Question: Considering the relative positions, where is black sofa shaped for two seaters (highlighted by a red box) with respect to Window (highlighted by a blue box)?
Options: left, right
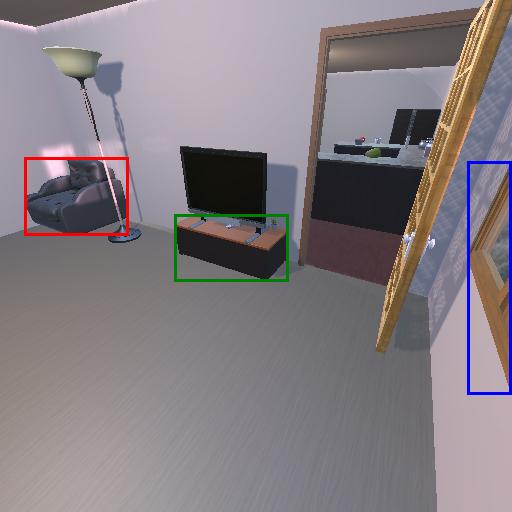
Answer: left